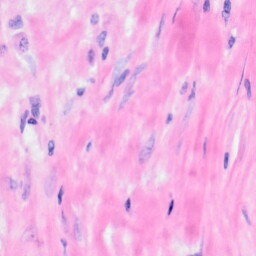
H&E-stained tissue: Kidney